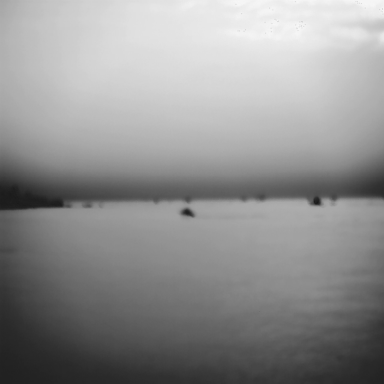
There is a bulk_carrier in the infrared image.